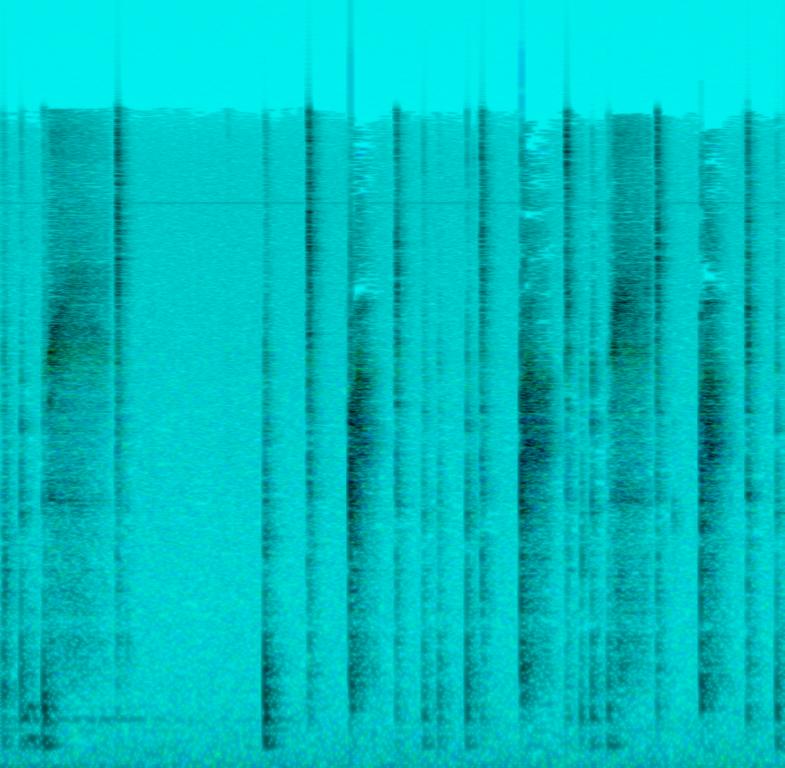
The low quality recording features hip hop beatboxing. The recording is noisy and in mono, as it was probably recorded with a phone.